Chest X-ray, AP view. Patient: 13 years old, sex M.
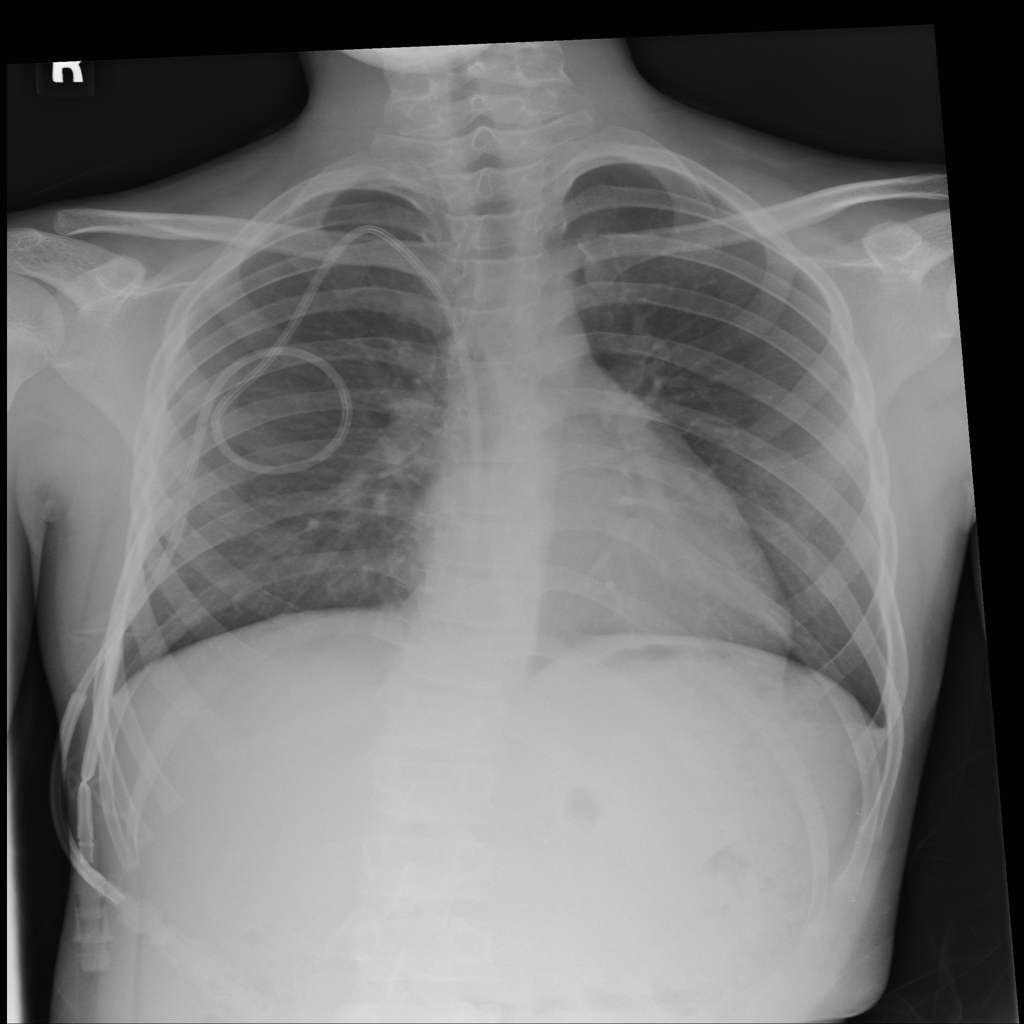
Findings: No Finding